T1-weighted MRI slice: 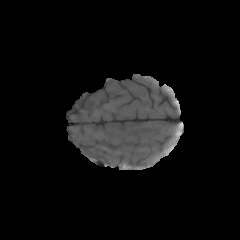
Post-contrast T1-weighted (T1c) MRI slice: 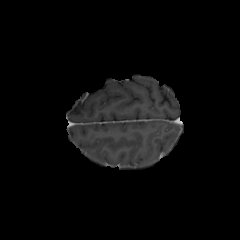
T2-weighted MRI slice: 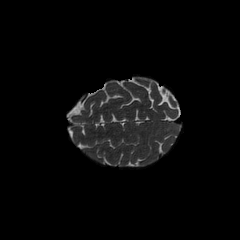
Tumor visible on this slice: no